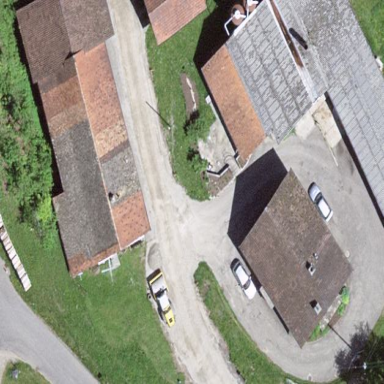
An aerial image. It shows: Farmyard area.